Field crop: maize
Growth stage: 2
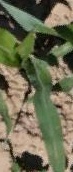
Species: maize